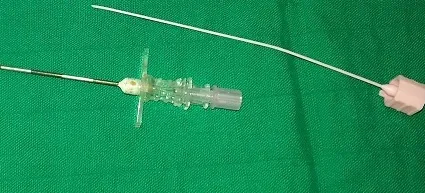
Images showing the tip of cartilage responsible for the obstruction of the epidural catheter.
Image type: medical_photograph (other_medical_photograph)